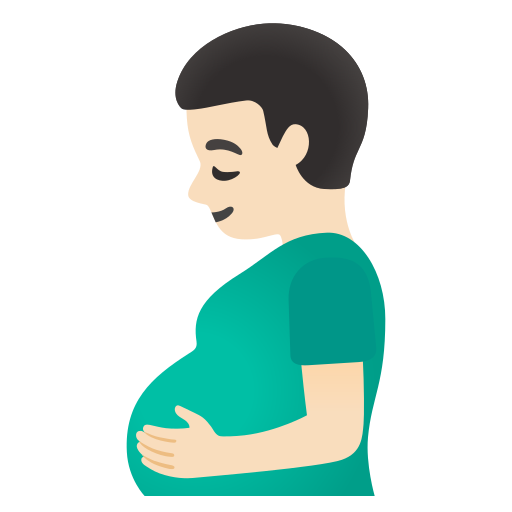
Emoji: 🫃🏻